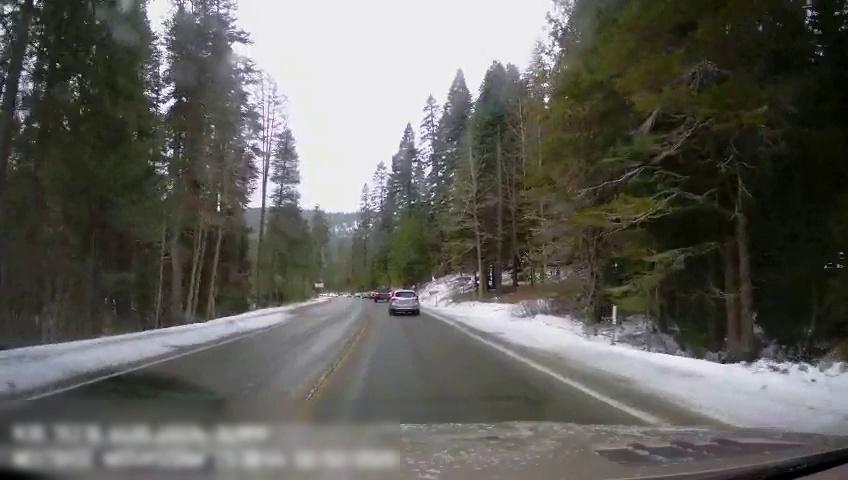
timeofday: Day
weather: Snowy
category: Drivable Space
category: Vehicles | Truck
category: Vehicles | SUV
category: Lanes | Current Lane
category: Lanes | Current Lane
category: Lanes | Opposite Lane